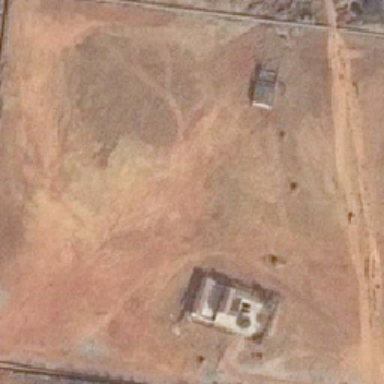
The bareland is on the side of the land .